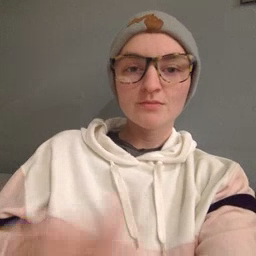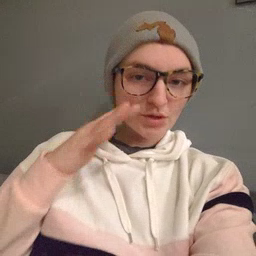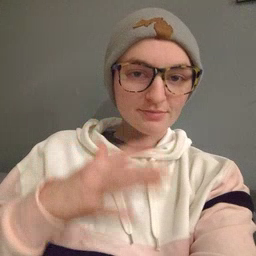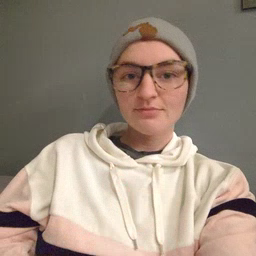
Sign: noisy